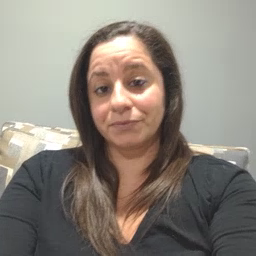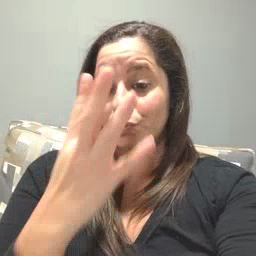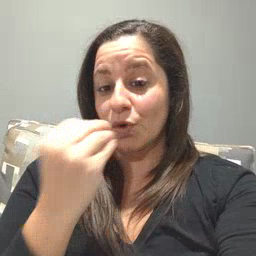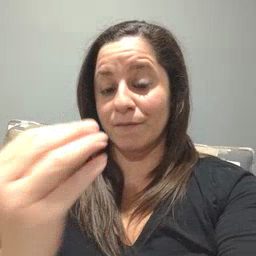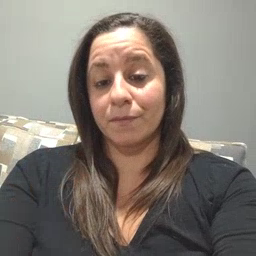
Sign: wolf